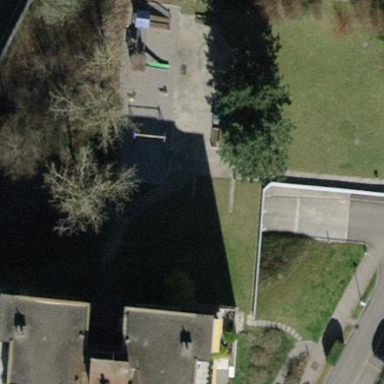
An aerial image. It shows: Playground area for leisure activities on the land.